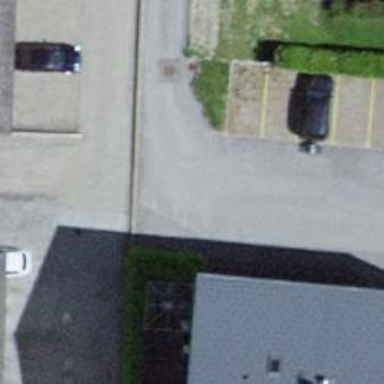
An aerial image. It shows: Asphalt driveway designated as service road.